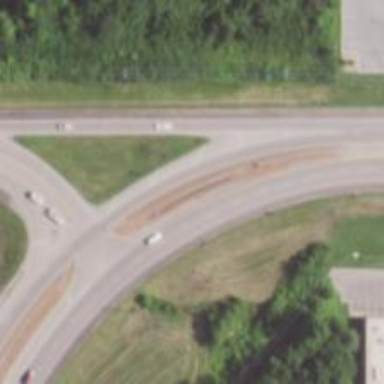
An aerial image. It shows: Asphalt trunk highway.